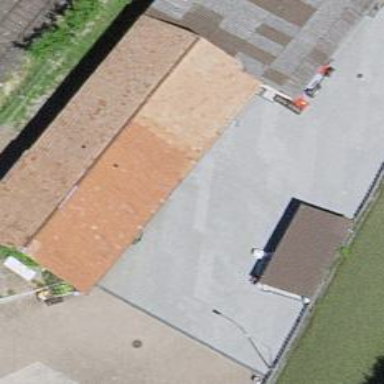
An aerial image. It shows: Garage building.